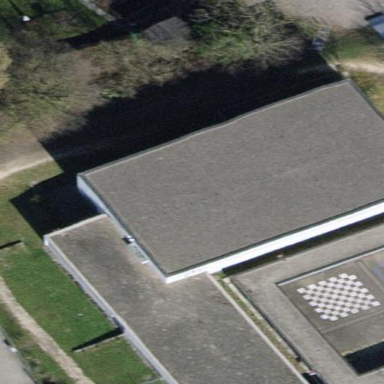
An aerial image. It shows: School.